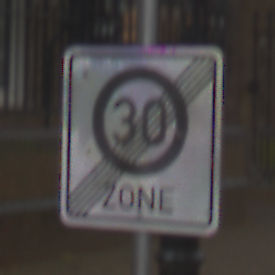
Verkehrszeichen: EndeZone30
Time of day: MorningAfternoon
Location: Outdoor (Urban)
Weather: Overcast
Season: NotSpecified
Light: Natural